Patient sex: F
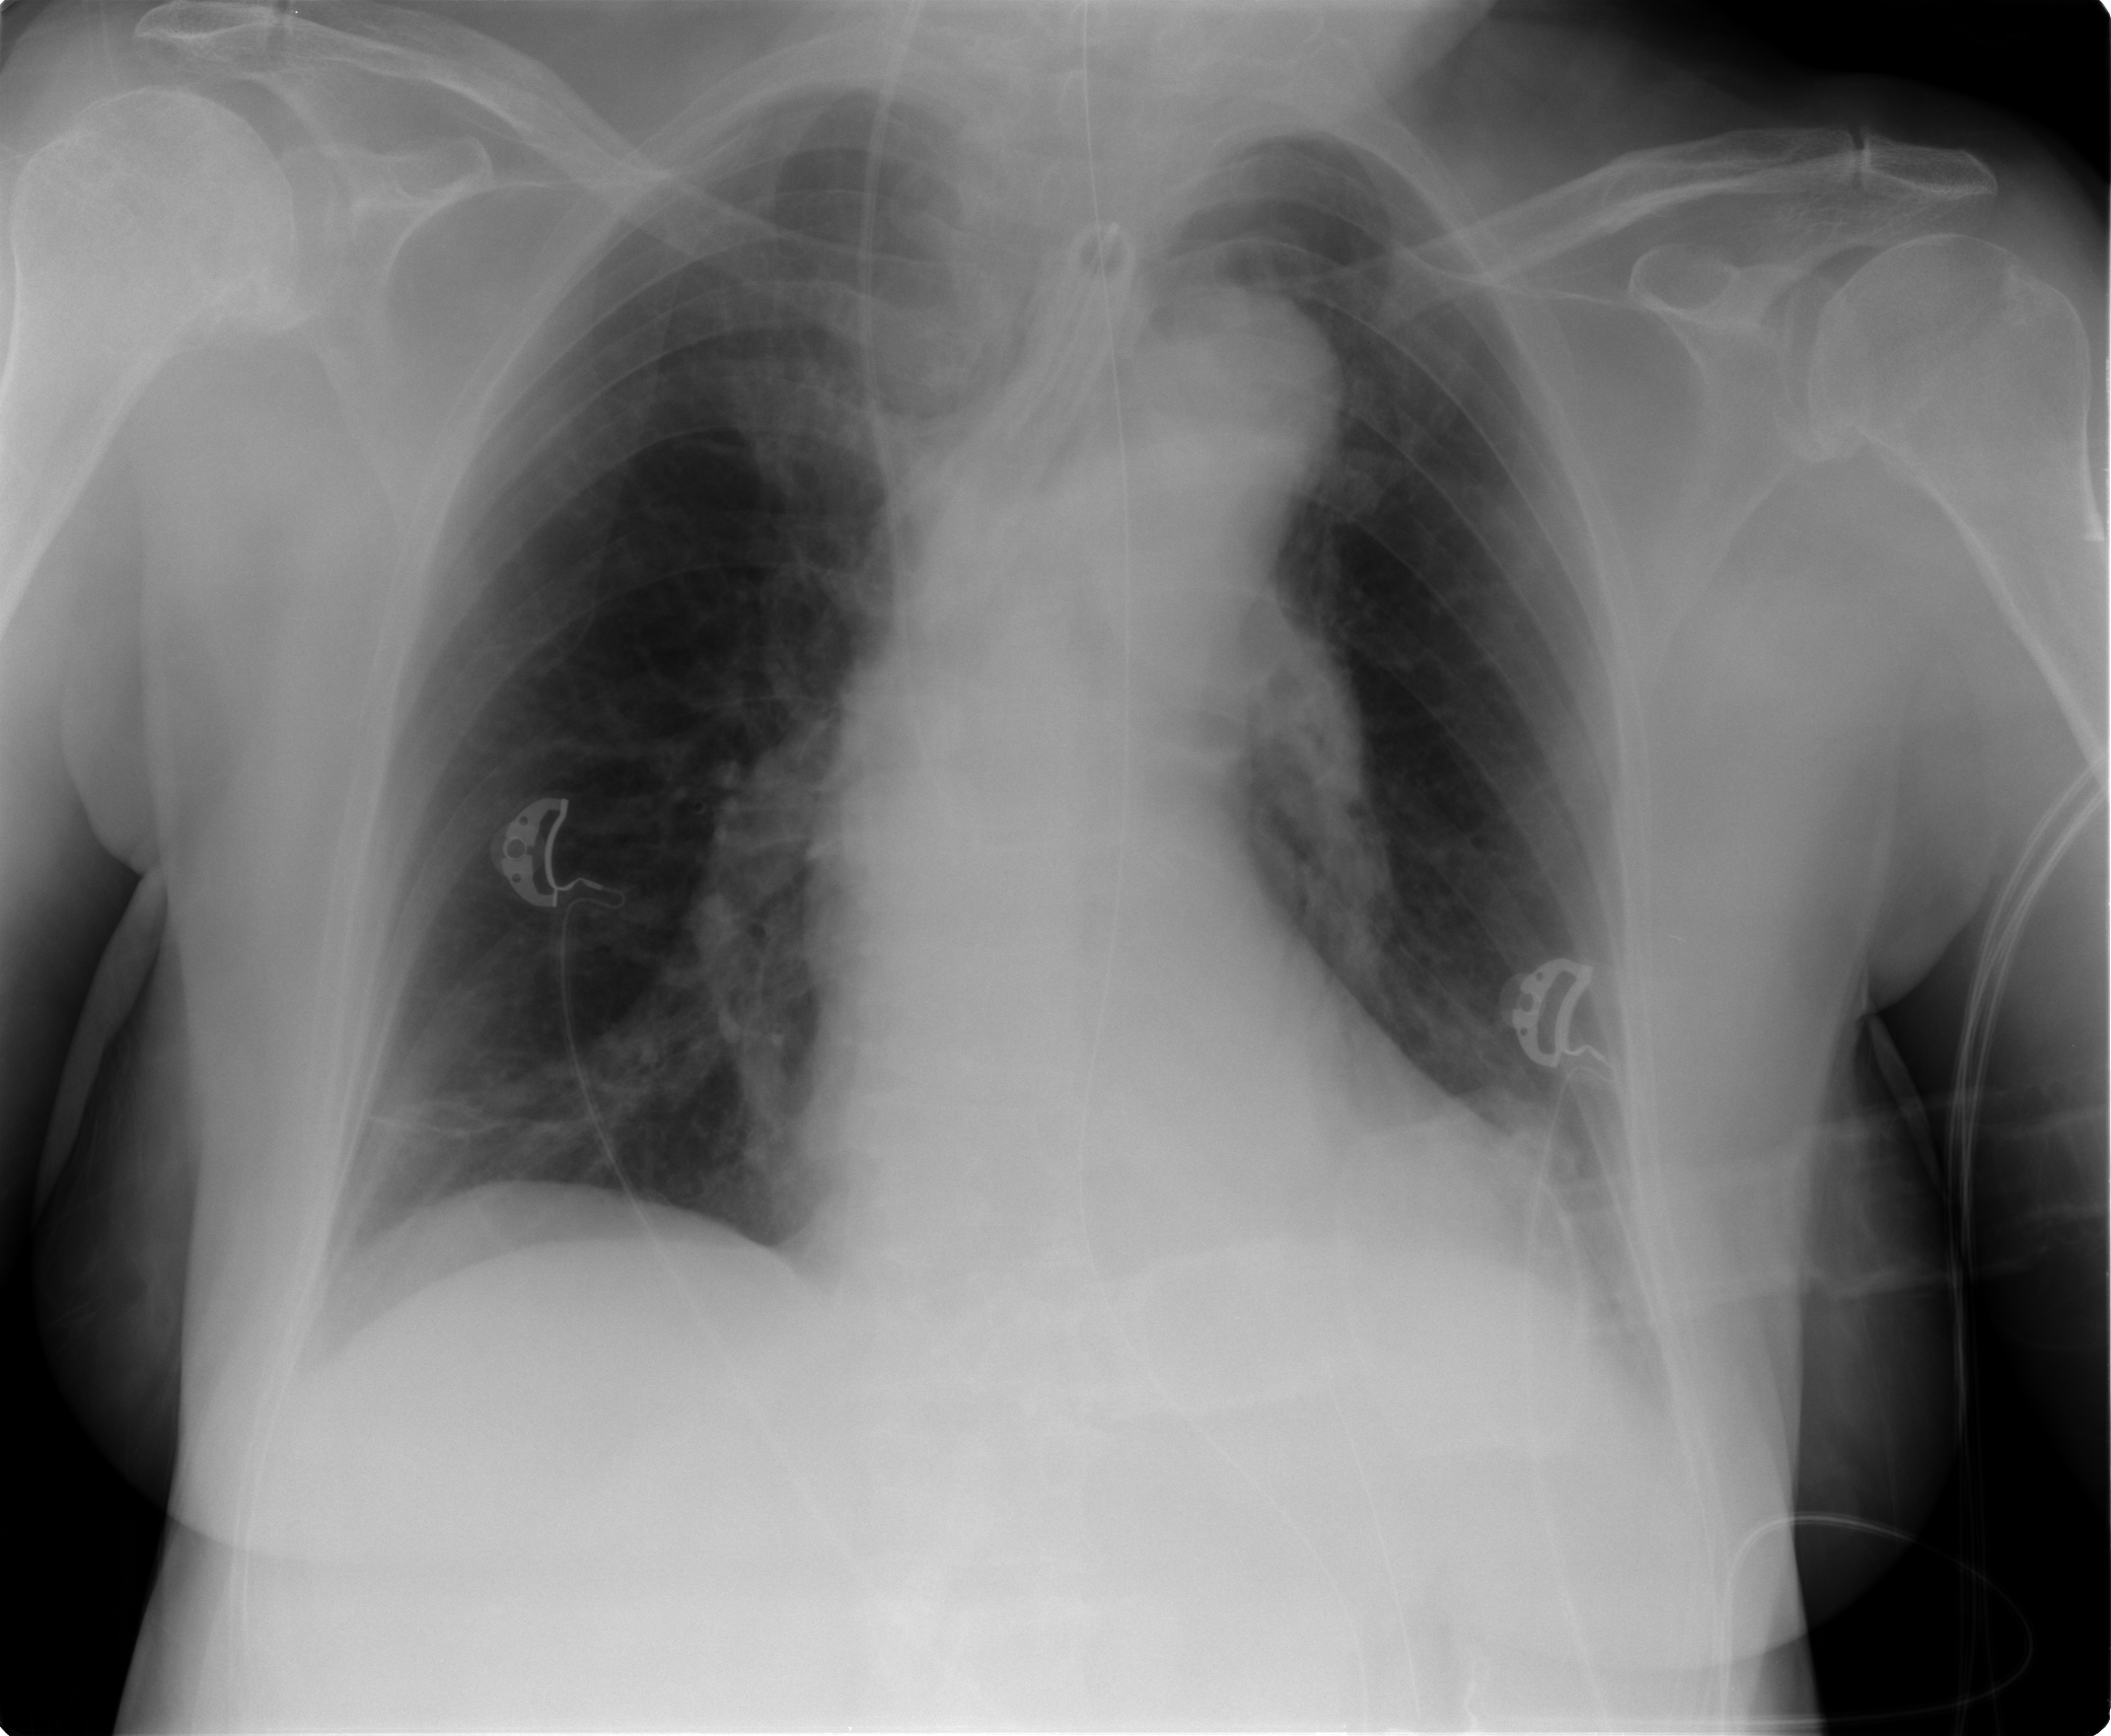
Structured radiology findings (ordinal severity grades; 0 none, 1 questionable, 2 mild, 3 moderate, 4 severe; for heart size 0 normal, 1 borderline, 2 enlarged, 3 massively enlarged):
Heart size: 2
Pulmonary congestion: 0
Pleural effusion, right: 0
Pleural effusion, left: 1
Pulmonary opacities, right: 0
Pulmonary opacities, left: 0
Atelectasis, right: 1
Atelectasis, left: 1